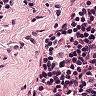
Metastatic tissue present: no